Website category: book
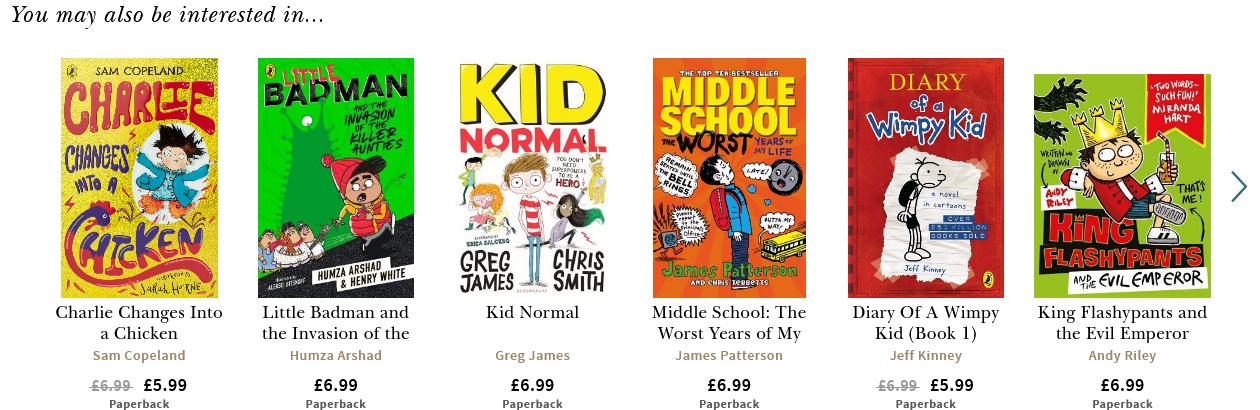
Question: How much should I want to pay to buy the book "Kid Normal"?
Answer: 6.99

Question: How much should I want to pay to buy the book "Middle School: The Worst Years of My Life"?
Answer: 6.99

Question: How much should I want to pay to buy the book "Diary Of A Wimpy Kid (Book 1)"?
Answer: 5.99

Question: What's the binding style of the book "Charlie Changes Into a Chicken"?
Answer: Paperback

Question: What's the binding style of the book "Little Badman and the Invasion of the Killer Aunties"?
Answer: Paperback

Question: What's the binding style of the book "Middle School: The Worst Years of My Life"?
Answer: Paperback

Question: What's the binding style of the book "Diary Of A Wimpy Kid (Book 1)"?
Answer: Paperback

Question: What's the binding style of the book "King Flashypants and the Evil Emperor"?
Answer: Paperback

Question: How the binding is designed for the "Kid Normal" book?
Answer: Paperback

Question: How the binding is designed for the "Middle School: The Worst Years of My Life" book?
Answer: Paperback

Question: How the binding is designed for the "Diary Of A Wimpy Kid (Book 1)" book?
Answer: Paperback

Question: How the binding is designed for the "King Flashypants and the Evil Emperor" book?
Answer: Paperback

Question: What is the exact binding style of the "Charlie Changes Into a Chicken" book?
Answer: Paperback

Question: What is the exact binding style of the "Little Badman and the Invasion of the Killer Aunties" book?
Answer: Paperback

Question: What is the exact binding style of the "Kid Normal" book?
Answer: Paperback

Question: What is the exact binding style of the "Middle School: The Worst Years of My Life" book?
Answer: Paperback

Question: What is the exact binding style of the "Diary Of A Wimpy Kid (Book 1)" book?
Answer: Paperback

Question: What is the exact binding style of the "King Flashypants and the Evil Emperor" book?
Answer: Paperback

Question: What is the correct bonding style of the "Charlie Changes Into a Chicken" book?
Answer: Paperback

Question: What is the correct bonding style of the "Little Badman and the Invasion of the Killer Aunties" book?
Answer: Paperback

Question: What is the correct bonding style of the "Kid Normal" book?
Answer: Paperback

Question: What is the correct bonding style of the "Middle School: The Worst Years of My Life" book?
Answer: Paperback

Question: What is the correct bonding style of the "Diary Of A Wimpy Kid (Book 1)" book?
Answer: Paperback

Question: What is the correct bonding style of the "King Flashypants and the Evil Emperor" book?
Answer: Paperback

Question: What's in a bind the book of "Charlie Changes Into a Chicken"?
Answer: Paperback

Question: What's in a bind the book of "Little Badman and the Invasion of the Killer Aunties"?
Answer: Paperback

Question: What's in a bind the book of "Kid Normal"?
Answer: Paperback

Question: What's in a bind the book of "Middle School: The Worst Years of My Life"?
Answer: Paperback

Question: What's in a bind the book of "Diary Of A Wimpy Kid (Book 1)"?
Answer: Paperback

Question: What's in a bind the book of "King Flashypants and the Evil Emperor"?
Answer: Paperback

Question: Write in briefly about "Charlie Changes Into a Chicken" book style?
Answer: Paperback

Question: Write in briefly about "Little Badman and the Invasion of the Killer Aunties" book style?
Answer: Paperback

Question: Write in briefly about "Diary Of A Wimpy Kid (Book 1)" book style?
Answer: Paperback

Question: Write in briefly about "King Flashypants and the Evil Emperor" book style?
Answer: Paperback

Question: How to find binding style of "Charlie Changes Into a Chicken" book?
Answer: Paperback

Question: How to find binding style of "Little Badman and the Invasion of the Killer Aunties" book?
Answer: Paperback

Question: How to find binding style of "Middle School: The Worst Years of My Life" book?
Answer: Paperback

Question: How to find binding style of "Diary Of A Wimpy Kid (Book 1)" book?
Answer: Paperback

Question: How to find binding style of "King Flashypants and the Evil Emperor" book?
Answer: Paperback